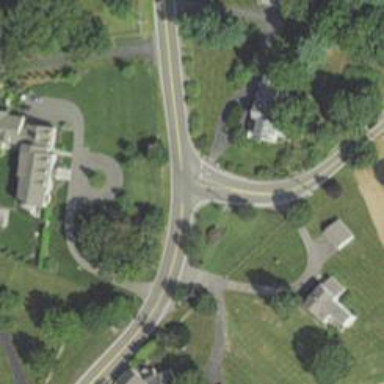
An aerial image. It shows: Stop road.